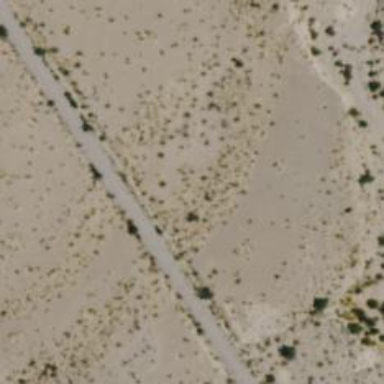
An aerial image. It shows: Historic road track.